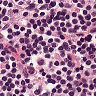
Metastatic tissue present: no